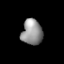
Tissue: lung
Cell type: Myeloid cells
Senescence score: 0.2267
Nuclear area (px): 518
Mean DAPI intensity: 146.234